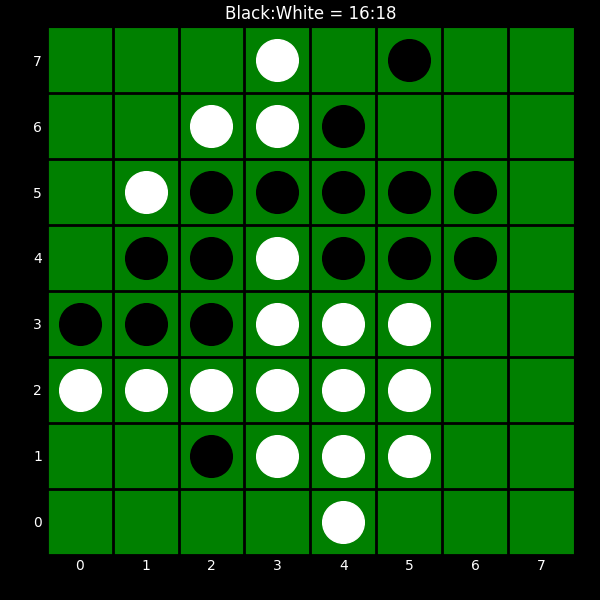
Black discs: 16
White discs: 18